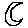
Label: moon